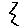
Label: zigzag